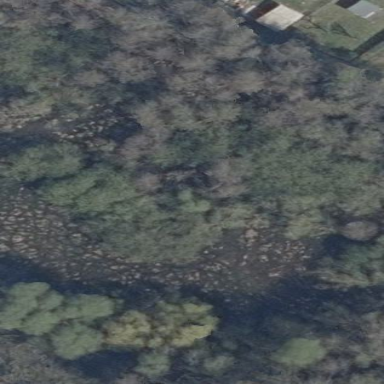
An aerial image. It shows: Bog wetland.